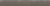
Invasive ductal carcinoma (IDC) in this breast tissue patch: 0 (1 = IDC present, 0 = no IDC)